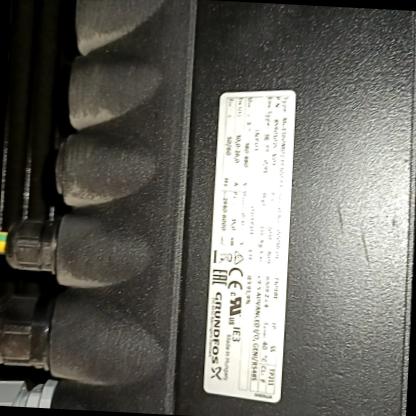
Klasa: tabliczka-znamionowa